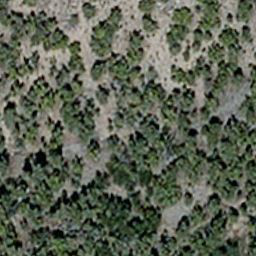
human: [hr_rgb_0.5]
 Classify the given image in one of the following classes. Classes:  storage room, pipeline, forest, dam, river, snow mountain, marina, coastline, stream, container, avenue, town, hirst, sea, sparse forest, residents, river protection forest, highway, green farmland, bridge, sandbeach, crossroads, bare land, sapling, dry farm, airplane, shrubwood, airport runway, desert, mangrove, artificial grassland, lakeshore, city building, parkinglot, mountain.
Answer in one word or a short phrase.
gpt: sparse forest